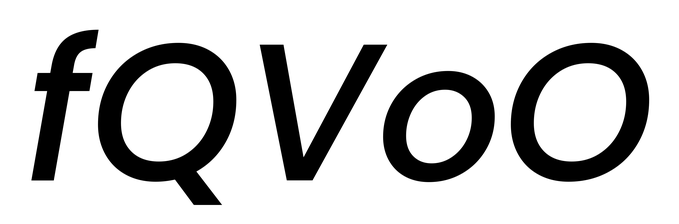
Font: Poppins-MediumItalic